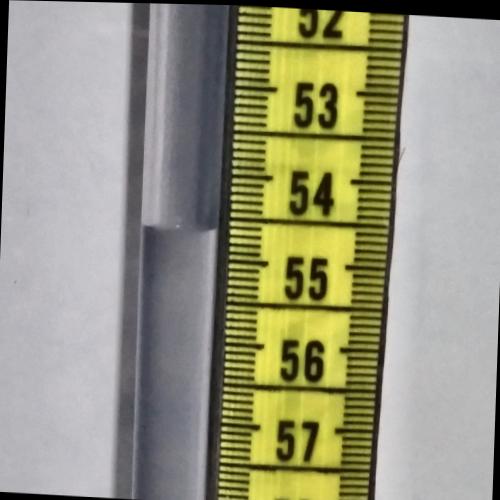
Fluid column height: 54.6 cm